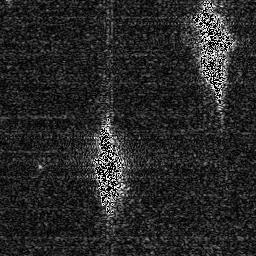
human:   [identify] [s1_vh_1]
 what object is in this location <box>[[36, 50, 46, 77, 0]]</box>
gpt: <ref>1 large ship at the center</ref>